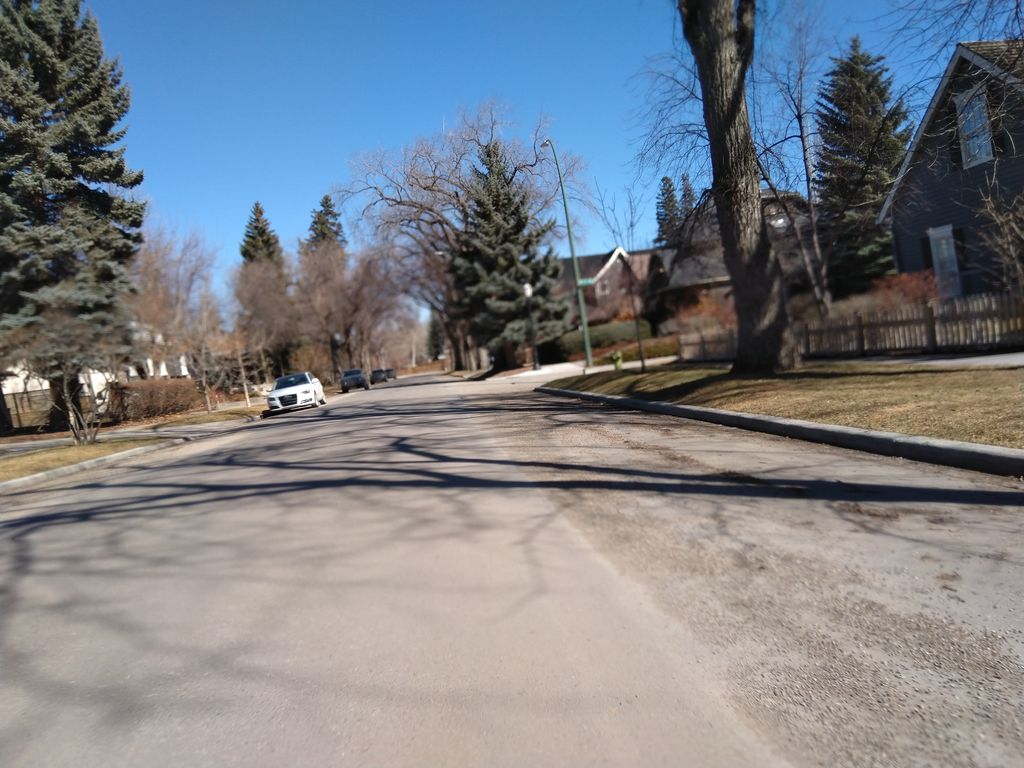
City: calgary